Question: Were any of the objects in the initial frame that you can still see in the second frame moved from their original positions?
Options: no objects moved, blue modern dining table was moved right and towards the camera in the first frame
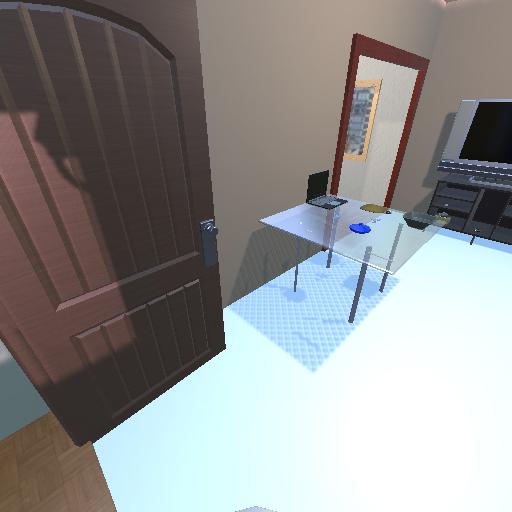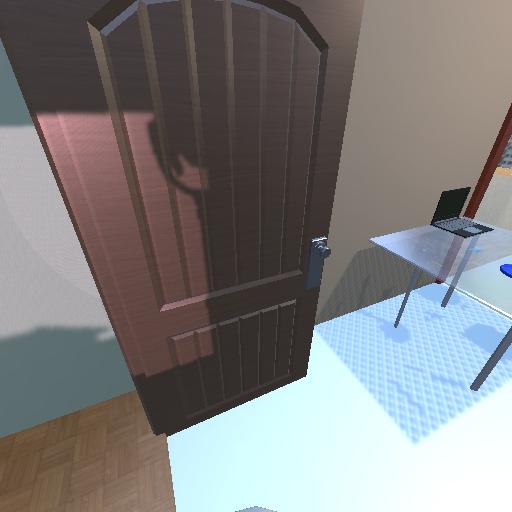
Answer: no objects moved